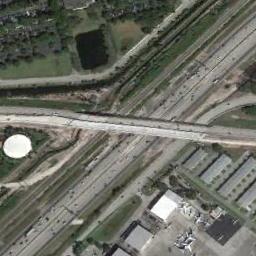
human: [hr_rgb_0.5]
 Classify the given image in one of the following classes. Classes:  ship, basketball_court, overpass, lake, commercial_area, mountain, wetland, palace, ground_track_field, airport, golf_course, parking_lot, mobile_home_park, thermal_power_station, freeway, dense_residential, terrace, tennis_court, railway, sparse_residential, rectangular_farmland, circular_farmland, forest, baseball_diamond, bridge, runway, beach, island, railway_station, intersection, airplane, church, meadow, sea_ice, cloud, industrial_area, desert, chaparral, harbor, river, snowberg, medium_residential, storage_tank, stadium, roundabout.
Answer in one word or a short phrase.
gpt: overpass